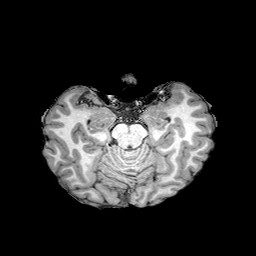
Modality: T1w
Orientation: coronal
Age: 20
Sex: female
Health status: healthy